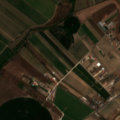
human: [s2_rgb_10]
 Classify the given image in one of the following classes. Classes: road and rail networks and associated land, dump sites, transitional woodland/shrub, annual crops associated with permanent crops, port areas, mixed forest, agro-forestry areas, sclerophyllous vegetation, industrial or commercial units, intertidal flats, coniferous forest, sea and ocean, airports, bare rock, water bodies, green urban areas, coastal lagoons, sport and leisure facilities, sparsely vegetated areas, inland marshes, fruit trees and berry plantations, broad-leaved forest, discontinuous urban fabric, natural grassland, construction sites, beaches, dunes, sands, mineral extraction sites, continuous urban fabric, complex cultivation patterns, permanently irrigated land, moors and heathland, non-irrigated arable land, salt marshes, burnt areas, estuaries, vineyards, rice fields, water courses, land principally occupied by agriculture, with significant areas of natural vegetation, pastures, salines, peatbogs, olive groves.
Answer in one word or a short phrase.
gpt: permanently irrigated land, vineyards